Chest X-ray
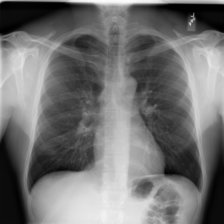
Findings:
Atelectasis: negative
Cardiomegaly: negative
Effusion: negative
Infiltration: negative
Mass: negative
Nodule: negative
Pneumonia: negative
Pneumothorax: negative
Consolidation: negative
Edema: negative
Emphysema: negative
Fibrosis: negative
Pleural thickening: positive
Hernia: negative